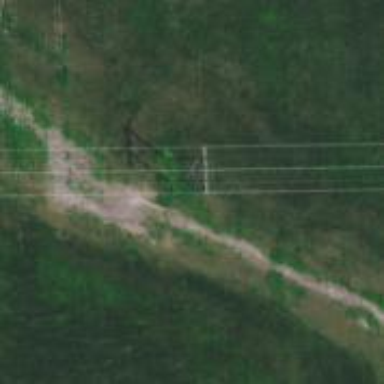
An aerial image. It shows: H-frame power tower design.